Aerial crown-view tile of a tropical tree (Barro Colorado Island, Panama), acquired 20250818:
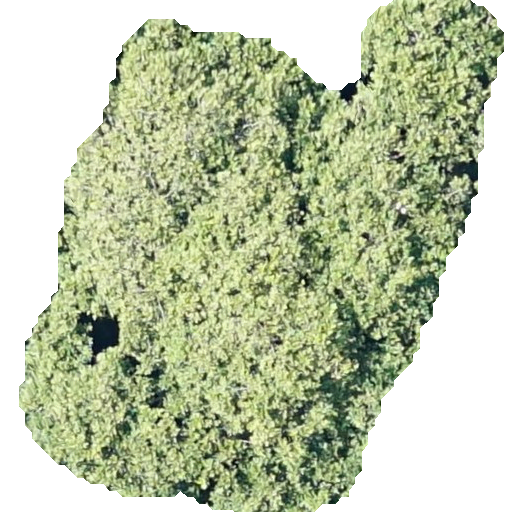
Species: Anacardium excelsum
GBIF accepted scientific name: Anacardium excelsum
Crown area: 250.234 m²